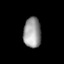
Tissue: lung
Cell type: Myeloid cells
Senescence score: 0.5402
Nuclear area (px): 520
Mean DAPI intensity: 153.804